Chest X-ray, PA view. Patient: 32 years old, sex F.
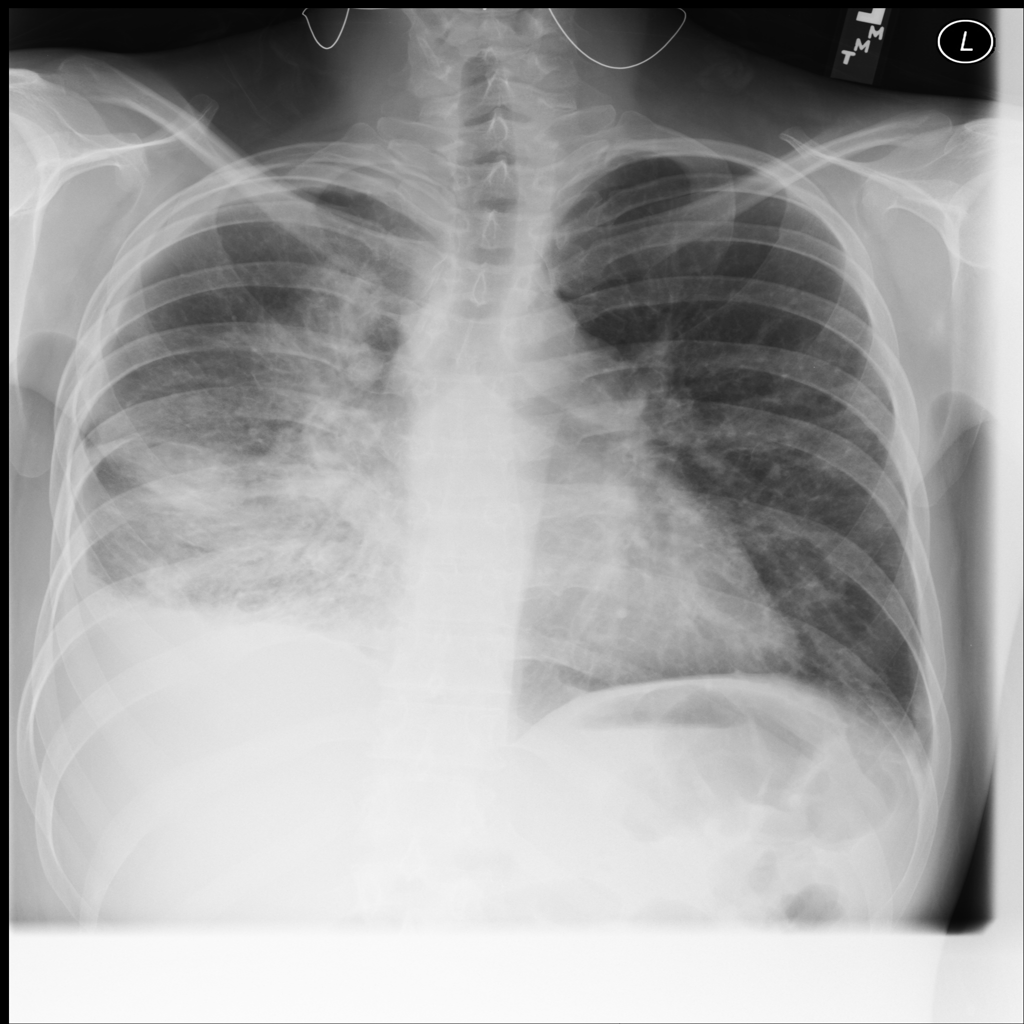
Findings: Consolidation, Infiltration, Mass, Nodule